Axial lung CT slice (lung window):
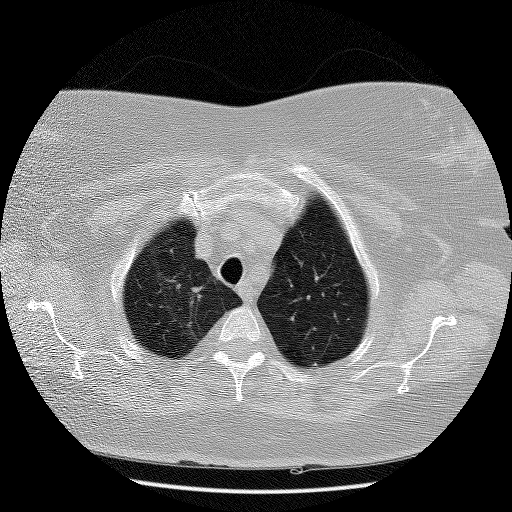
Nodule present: no